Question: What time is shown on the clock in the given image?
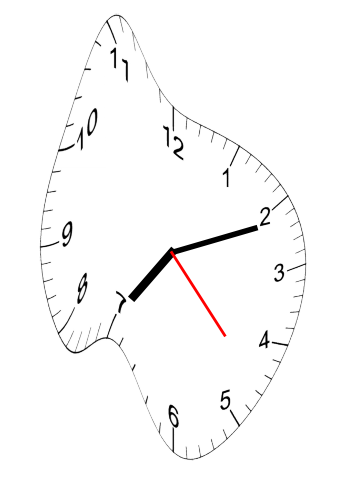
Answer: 07:11:23